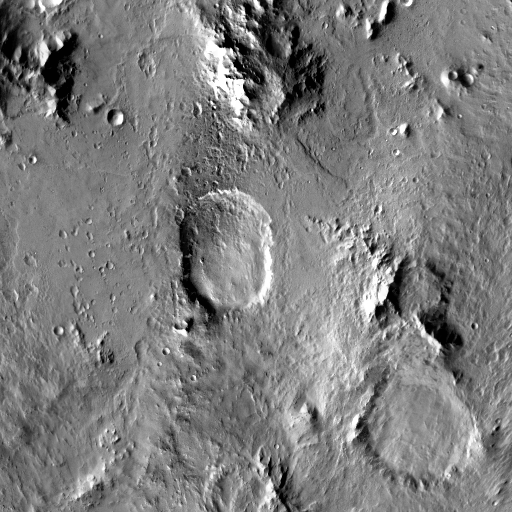
Crater classes present: Background, Other, Secondary